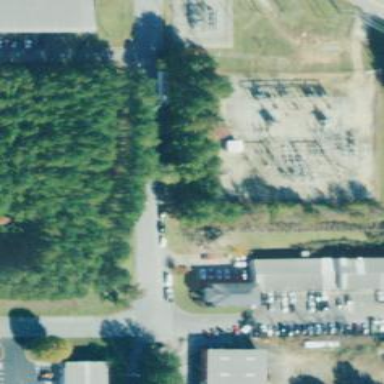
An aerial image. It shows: There is distribution substation enclosed by fence.